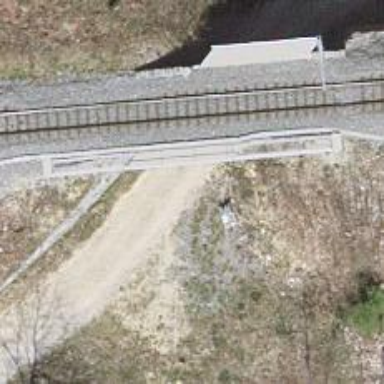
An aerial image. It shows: Concrete track with grade1 tracktype.